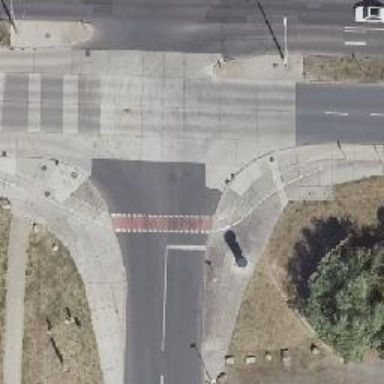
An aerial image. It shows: Unmarked road crossing.